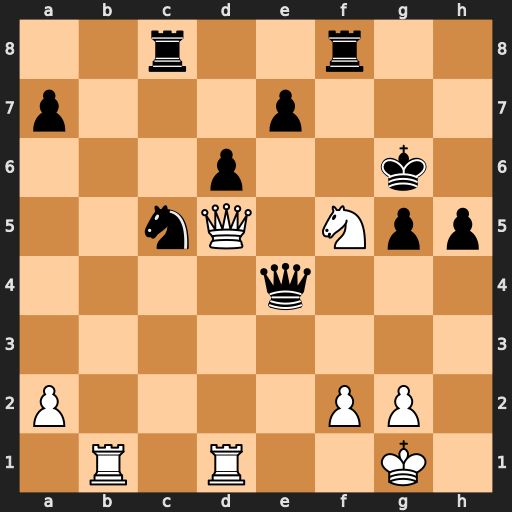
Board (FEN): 2r2r2/p3p3/3p2k1/2nQ1Npp/4q3/8/P4PP1/1R1R2K1
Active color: w
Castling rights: -
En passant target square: -
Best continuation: Qxe4 Nxe4 Nxe7+ Kf6 Nxc8